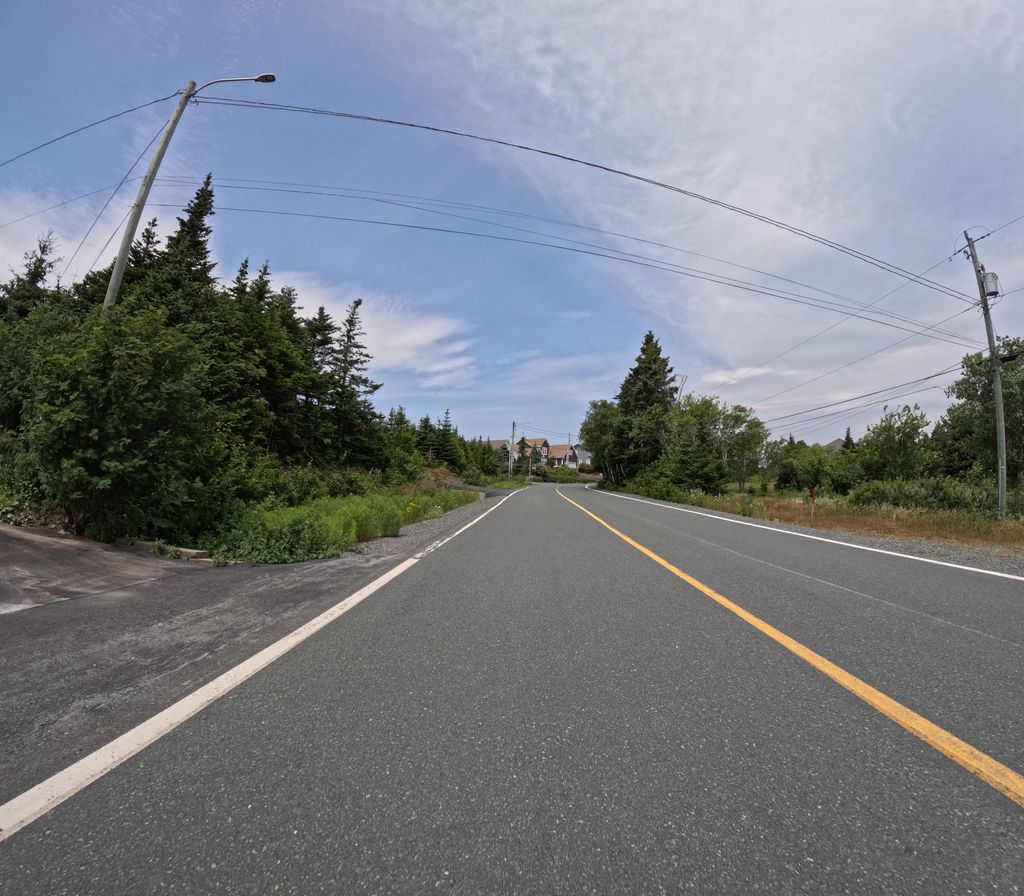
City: st_johns